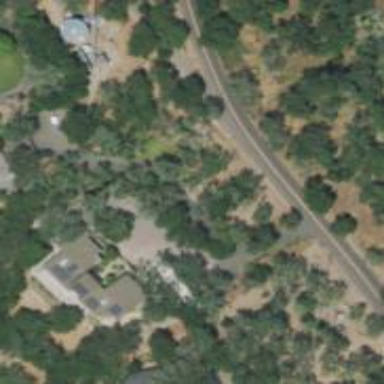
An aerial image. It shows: Driveway leading to service road.